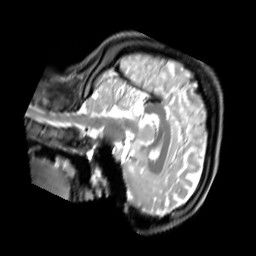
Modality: PDw
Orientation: sagittal
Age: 21
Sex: female
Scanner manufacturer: siemens
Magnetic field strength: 3 T
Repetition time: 11.88 s
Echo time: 0.014 s